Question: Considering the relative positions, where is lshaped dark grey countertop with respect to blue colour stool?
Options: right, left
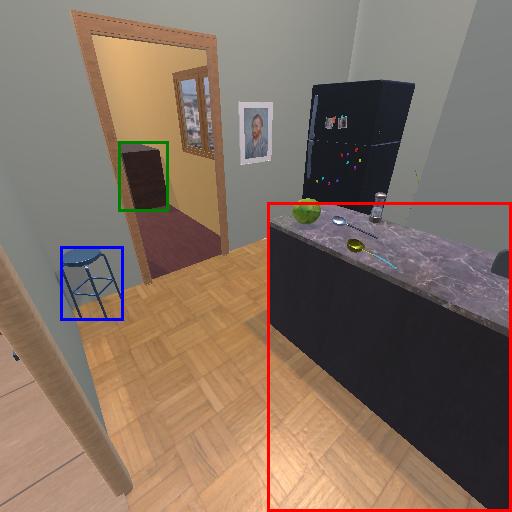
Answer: right